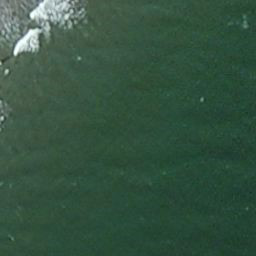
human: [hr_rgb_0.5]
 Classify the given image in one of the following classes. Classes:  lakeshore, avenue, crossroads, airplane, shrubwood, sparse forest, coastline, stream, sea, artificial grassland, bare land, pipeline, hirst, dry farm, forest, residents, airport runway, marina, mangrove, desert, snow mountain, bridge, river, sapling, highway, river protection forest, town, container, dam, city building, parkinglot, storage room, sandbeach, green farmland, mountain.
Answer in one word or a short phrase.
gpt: sea